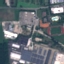
Label: Industrial